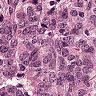
Metastatic tissue present: yes